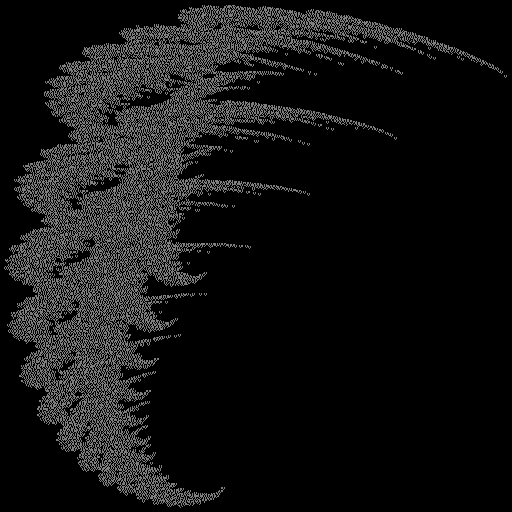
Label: snowdrift